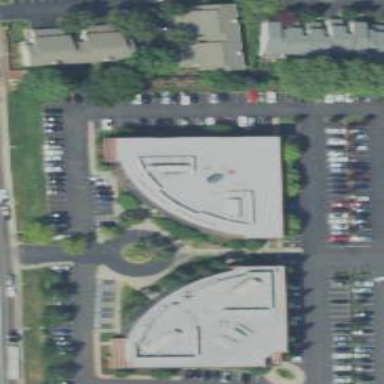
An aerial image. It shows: Office building.